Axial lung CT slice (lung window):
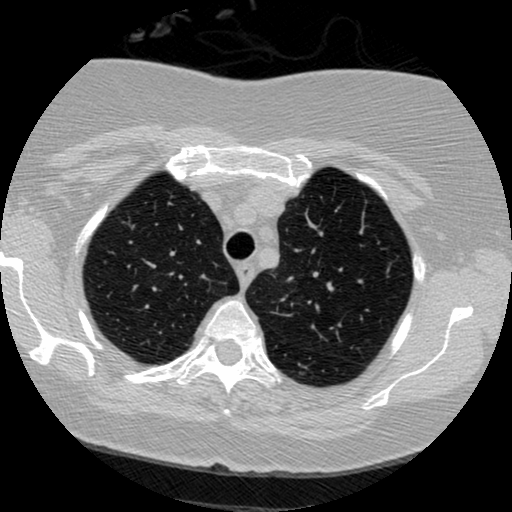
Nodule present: no